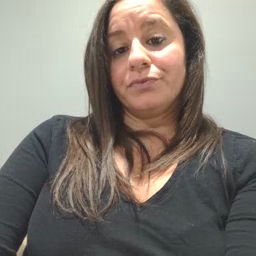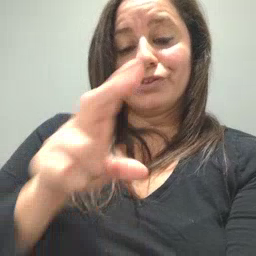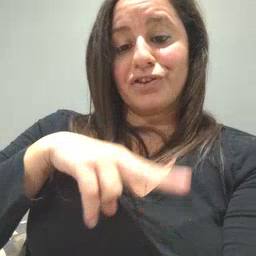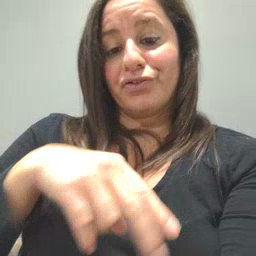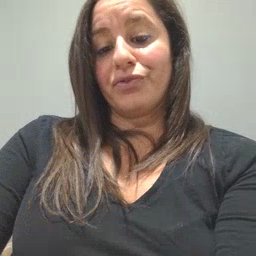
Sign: chair